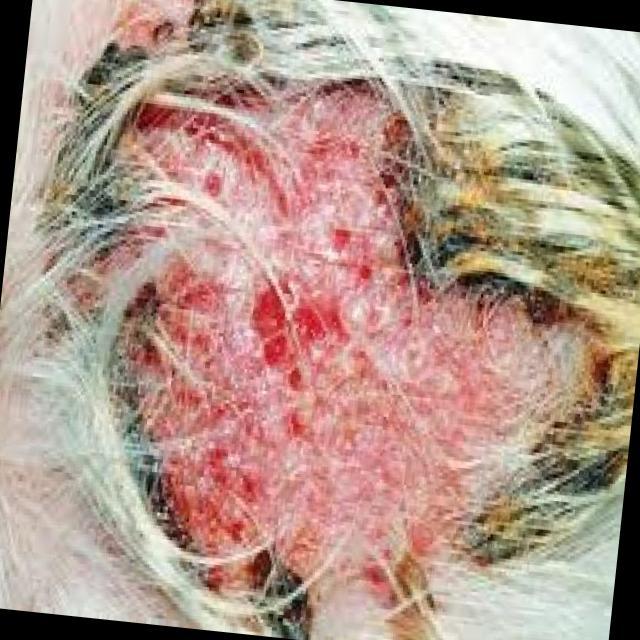
Canine fungal skin infection — characterized by alopecia, scaling, crusting, and circular lesions. Common agents include Malassezia and Candida species.